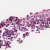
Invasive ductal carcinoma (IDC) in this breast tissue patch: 0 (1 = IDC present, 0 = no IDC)